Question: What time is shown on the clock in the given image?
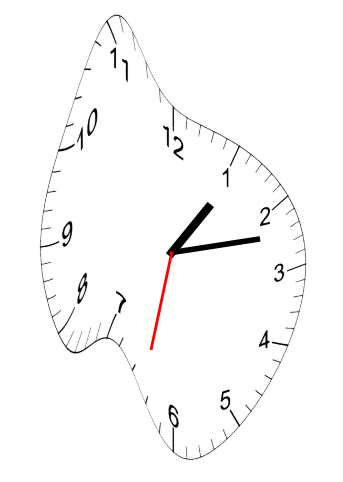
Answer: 01:12:32